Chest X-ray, PA view. Patient: 51 years old, sex M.
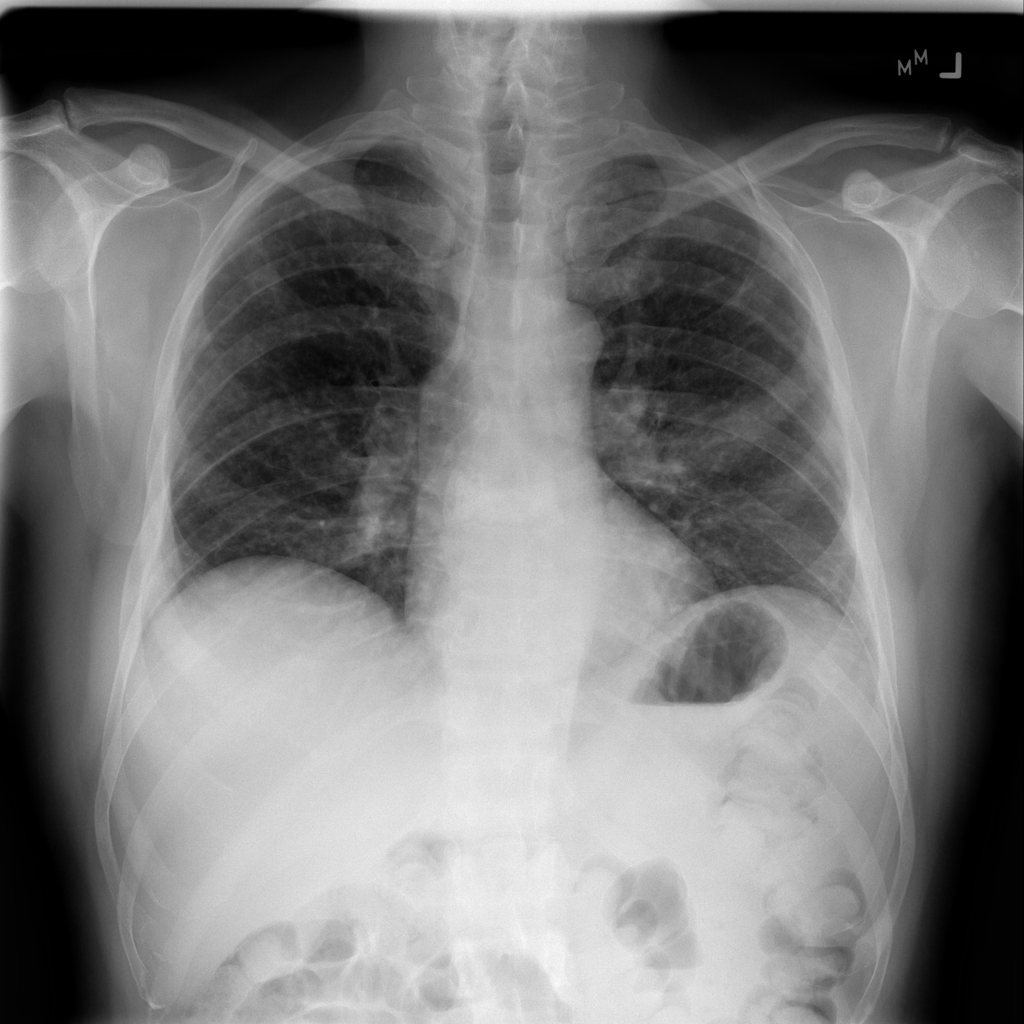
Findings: No Finding